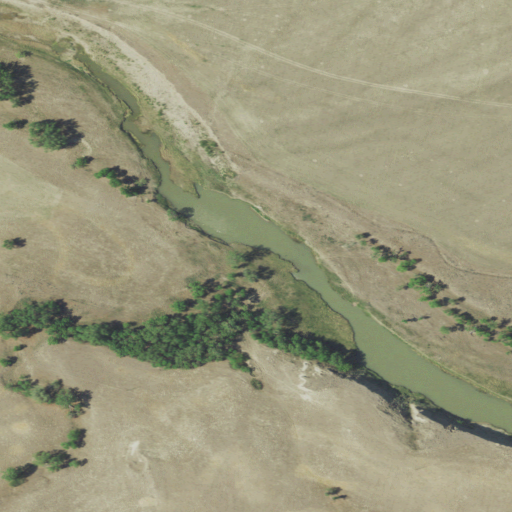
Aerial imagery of valley in Montana named Lampkin Gulch containing cultivated crops, herbaceous wetlands, grassland, shrub, open water, and pasture